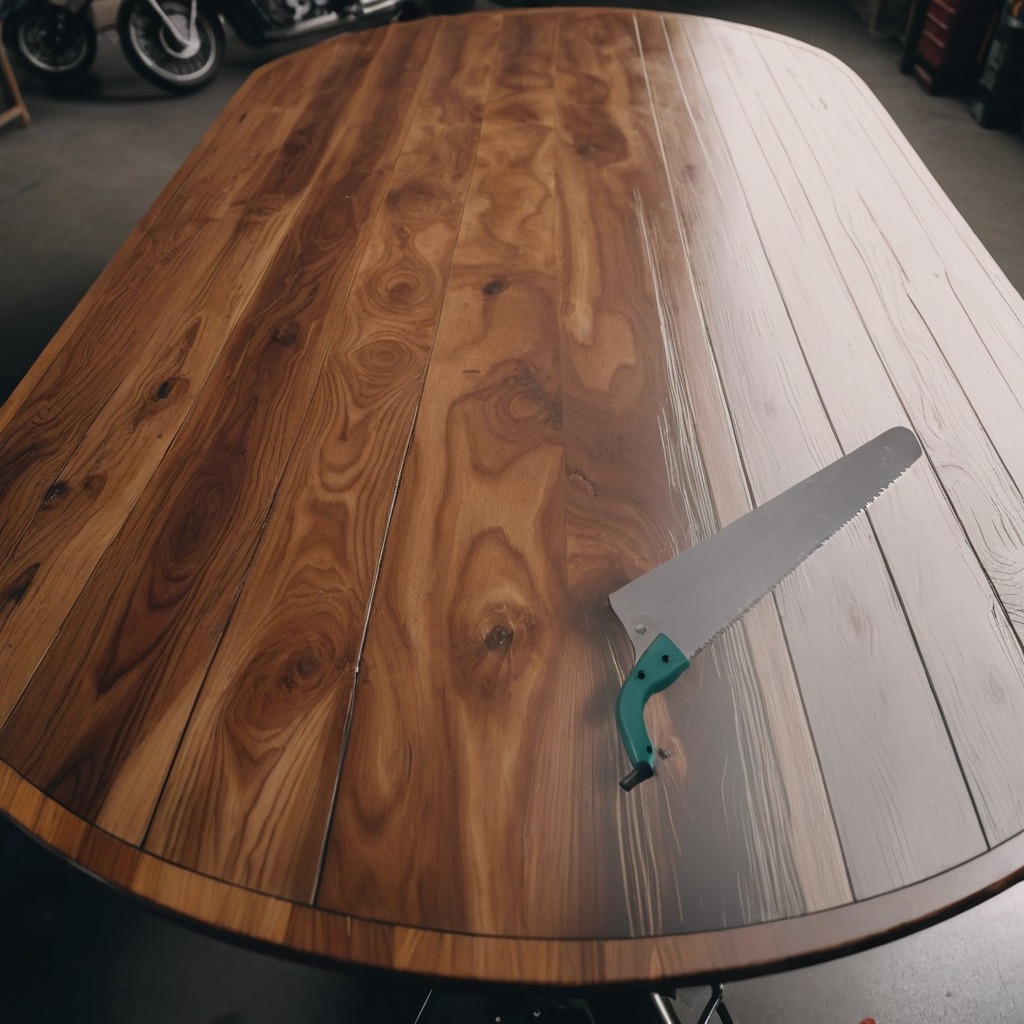
A handheld metal saw is lying on the wooden table in a vintage motorcycle garage.